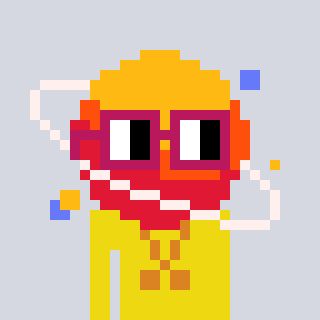
a pixel art character with square dark red glasses, a saturn-shaped head and a yellow-colored body on a cool background